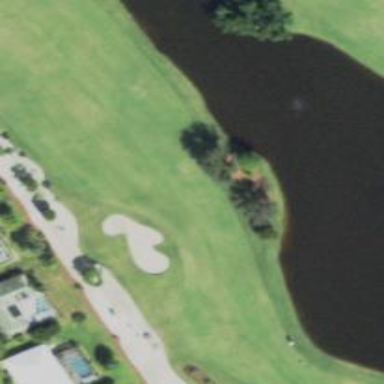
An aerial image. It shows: View of golf hole.